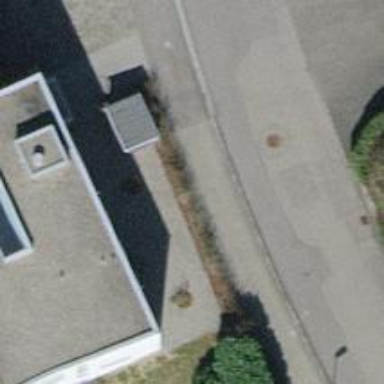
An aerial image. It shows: Urban tree adds touch of nature to the surroundings.